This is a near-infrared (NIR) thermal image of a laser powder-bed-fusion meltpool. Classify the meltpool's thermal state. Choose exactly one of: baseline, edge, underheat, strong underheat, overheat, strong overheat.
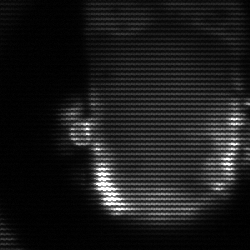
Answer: baseline